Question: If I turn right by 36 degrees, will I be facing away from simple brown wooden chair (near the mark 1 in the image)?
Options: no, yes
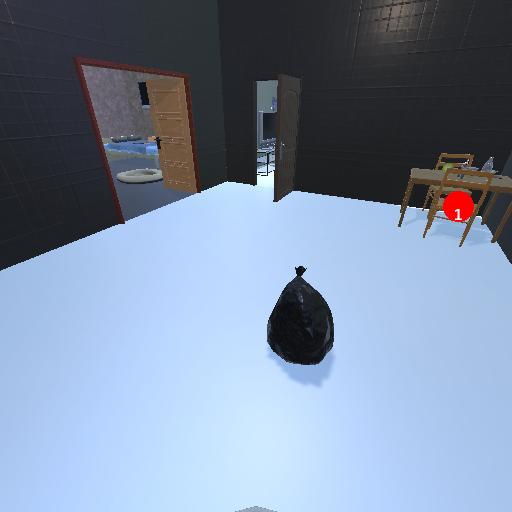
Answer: no